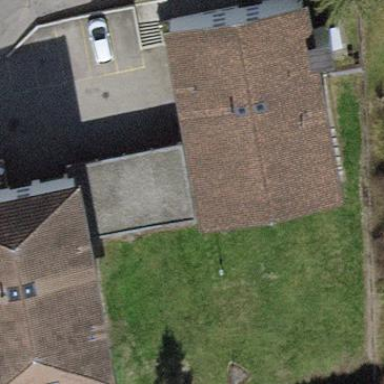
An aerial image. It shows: Group of garages.